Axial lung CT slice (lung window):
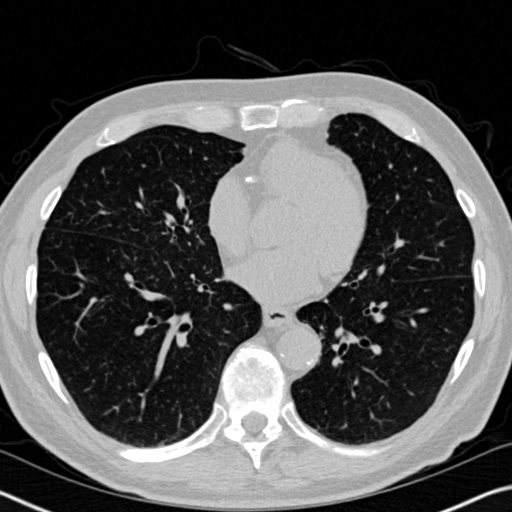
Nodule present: no